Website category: movie
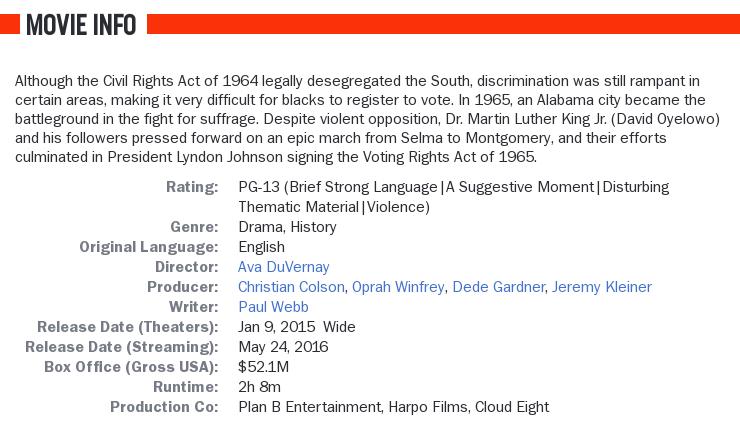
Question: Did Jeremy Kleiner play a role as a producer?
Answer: yes

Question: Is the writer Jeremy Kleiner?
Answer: no

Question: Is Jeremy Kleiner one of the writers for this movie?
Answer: no

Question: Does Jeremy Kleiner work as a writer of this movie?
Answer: no

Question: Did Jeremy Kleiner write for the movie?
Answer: no

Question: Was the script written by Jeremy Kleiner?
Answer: no

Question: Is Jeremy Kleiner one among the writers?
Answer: no

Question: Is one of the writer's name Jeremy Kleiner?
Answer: no

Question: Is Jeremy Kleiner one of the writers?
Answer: no

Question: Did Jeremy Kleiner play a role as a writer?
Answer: no

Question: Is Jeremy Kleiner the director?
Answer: no

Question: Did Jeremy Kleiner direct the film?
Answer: no

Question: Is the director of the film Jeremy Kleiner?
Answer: no

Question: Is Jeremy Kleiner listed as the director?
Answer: no

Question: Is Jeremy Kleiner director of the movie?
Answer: no

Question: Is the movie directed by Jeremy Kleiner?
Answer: no

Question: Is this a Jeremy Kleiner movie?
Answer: no

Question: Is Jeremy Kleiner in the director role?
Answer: no

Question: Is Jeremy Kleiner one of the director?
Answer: no

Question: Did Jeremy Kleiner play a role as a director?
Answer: no

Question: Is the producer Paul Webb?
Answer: no

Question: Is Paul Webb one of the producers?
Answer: no

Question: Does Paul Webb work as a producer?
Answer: no

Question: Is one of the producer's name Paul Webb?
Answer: no

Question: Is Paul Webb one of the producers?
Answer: no

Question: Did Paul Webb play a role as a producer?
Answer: no

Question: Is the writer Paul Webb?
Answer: yes

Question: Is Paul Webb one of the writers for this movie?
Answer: yes

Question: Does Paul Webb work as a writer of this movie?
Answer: yes

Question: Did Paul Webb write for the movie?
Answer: yes

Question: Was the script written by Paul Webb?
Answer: yes

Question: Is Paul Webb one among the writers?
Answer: yes

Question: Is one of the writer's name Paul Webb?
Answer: yes

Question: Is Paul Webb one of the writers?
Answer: yes

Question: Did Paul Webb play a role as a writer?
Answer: yes

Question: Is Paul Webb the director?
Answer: no

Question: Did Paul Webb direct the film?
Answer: no

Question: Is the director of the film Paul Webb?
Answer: no

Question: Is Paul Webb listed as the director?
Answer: no

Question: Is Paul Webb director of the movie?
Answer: no

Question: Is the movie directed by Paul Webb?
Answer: no

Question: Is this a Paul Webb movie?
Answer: no

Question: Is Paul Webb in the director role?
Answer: no

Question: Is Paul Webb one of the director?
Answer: no

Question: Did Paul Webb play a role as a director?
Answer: no